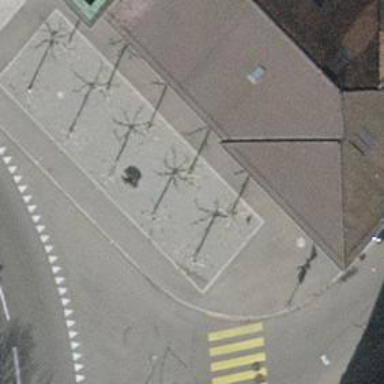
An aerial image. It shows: Brown bench.